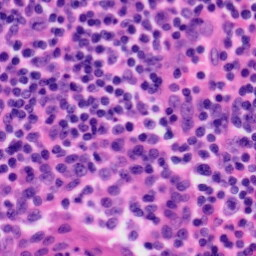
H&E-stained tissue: Tonsil